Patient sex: M
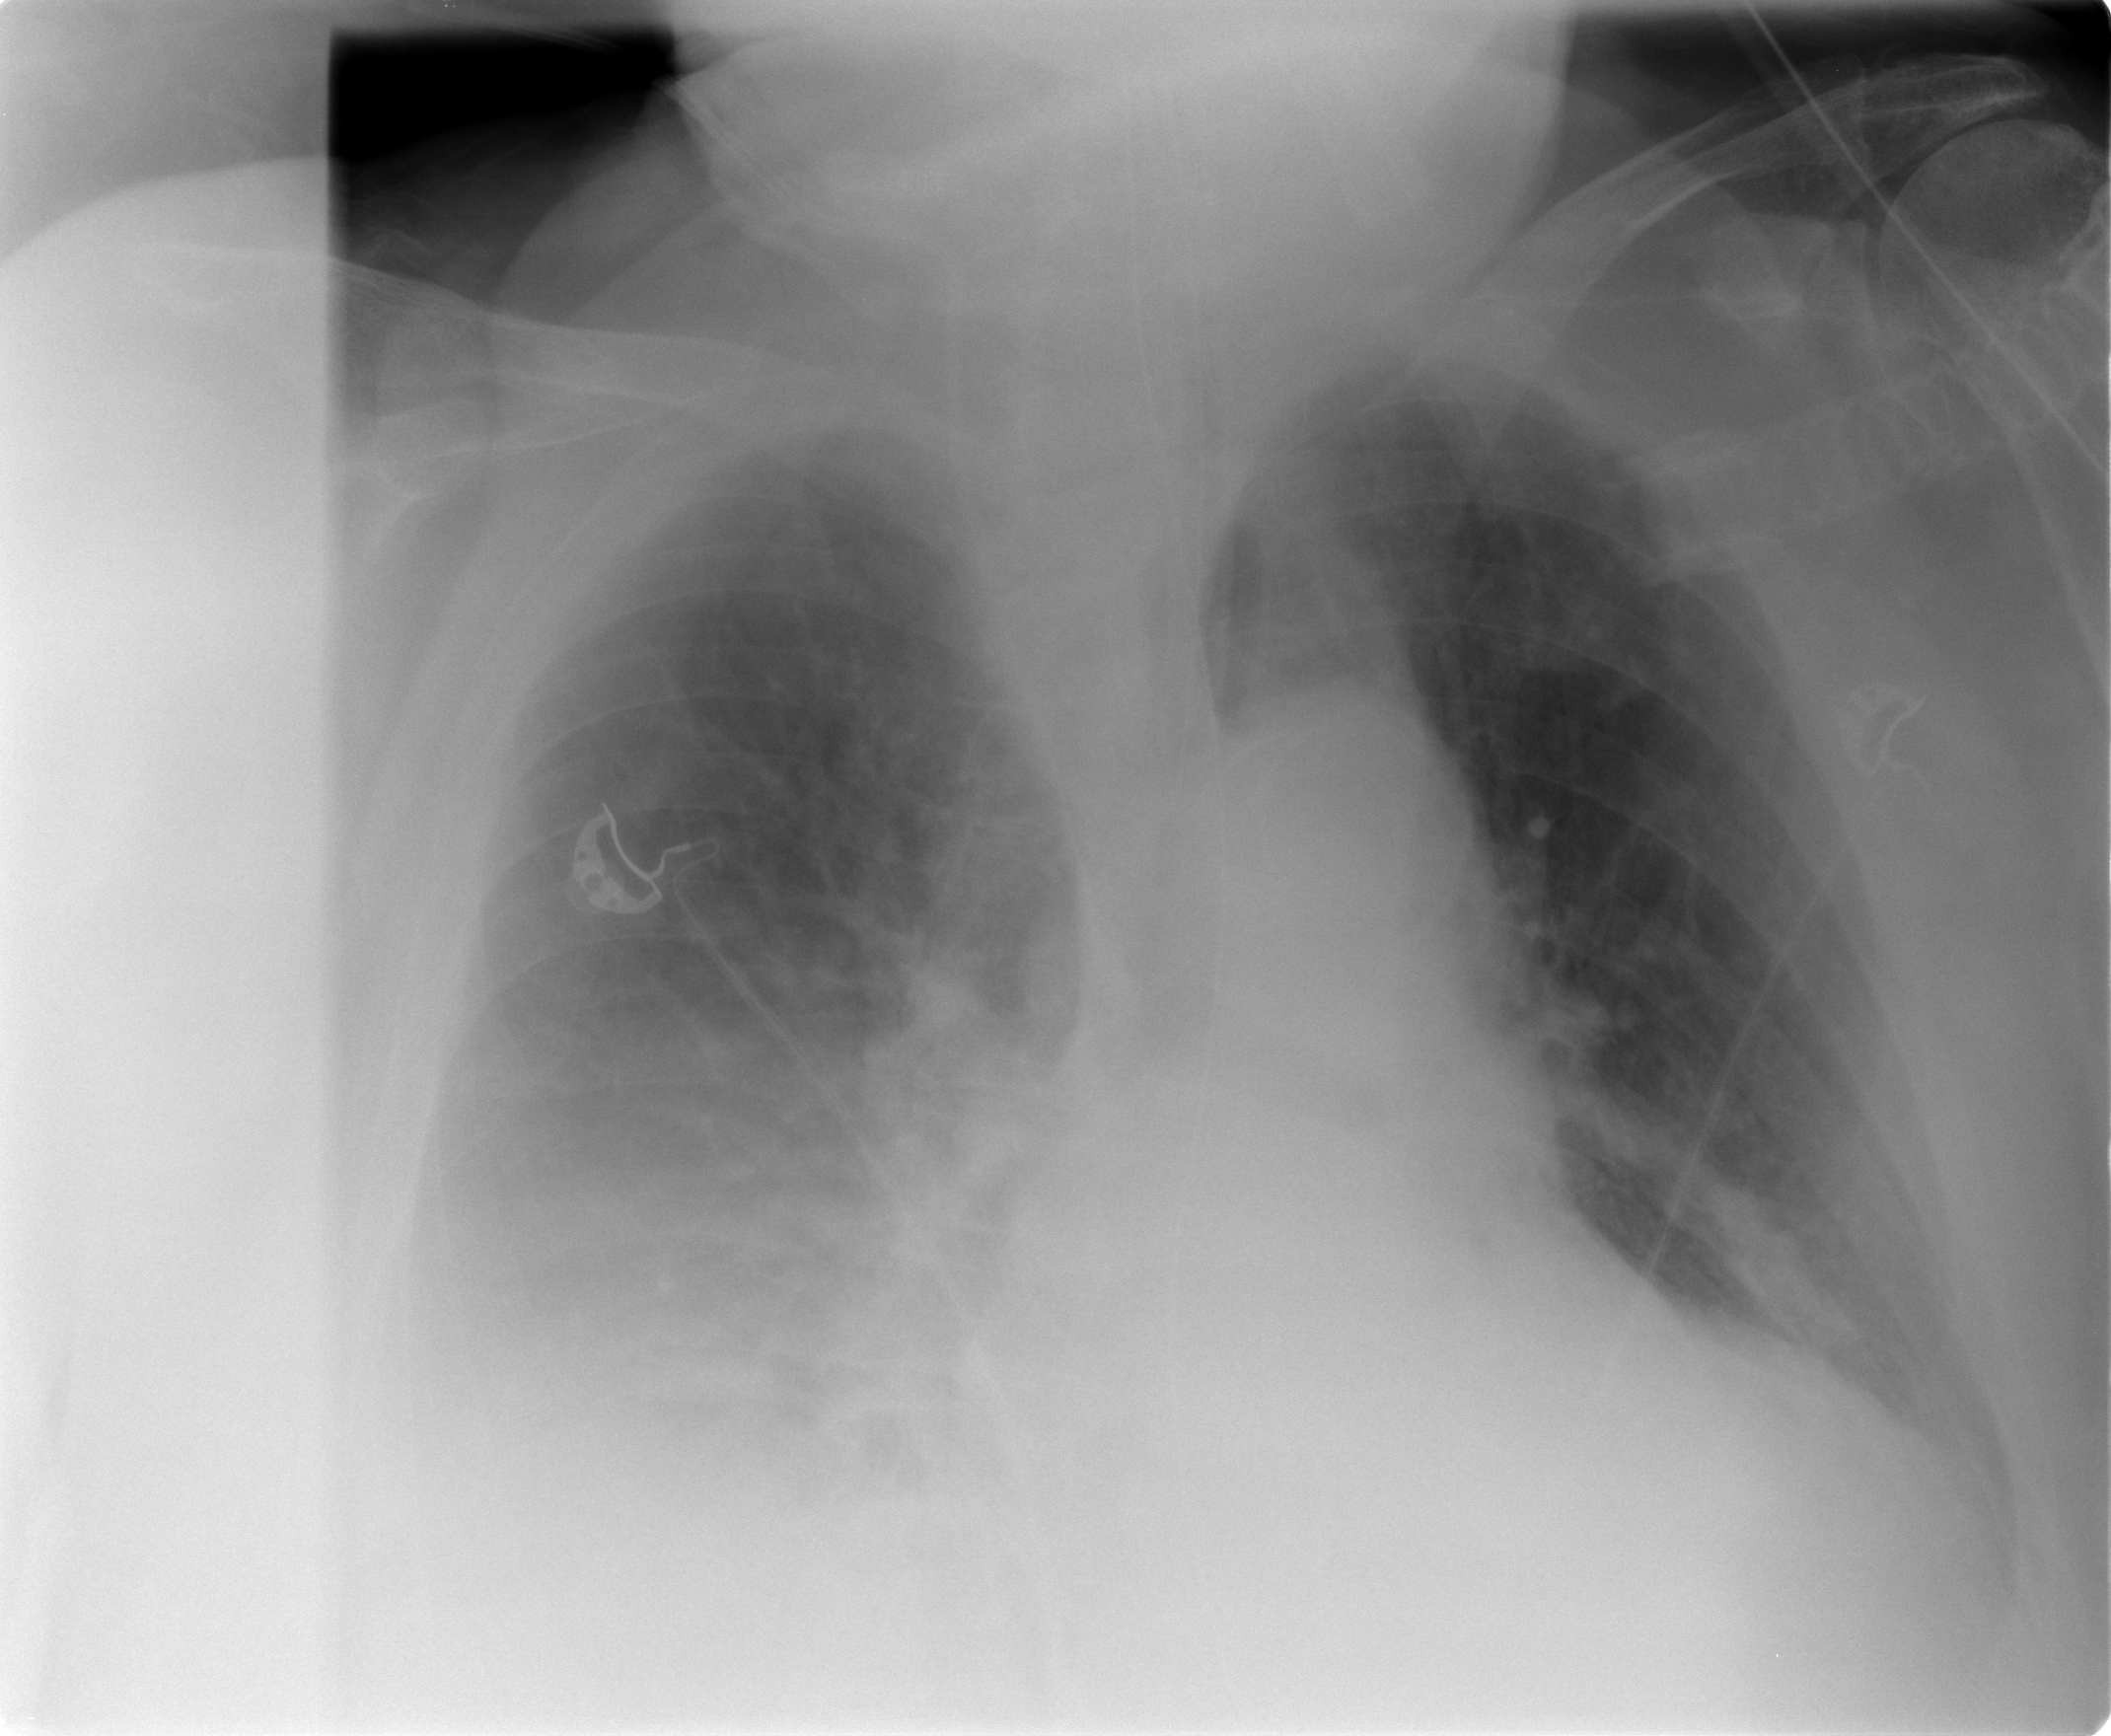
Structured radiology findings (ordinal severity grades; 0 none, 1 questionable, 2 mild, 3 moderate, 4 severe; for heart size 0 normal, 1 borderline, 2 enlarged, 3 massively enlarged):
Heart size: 0
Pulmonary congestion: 3
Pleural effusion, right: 3
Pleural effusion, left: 0
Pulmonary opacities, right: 0
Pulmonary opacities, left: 0
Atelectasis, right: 2
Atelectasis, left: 0